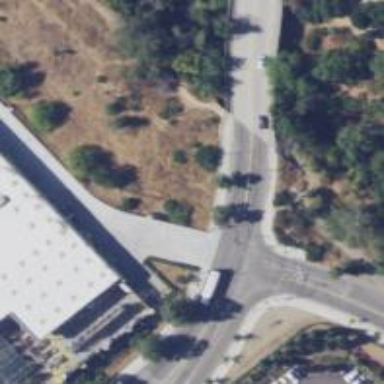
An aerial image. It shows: Solid stop line on the road marking.